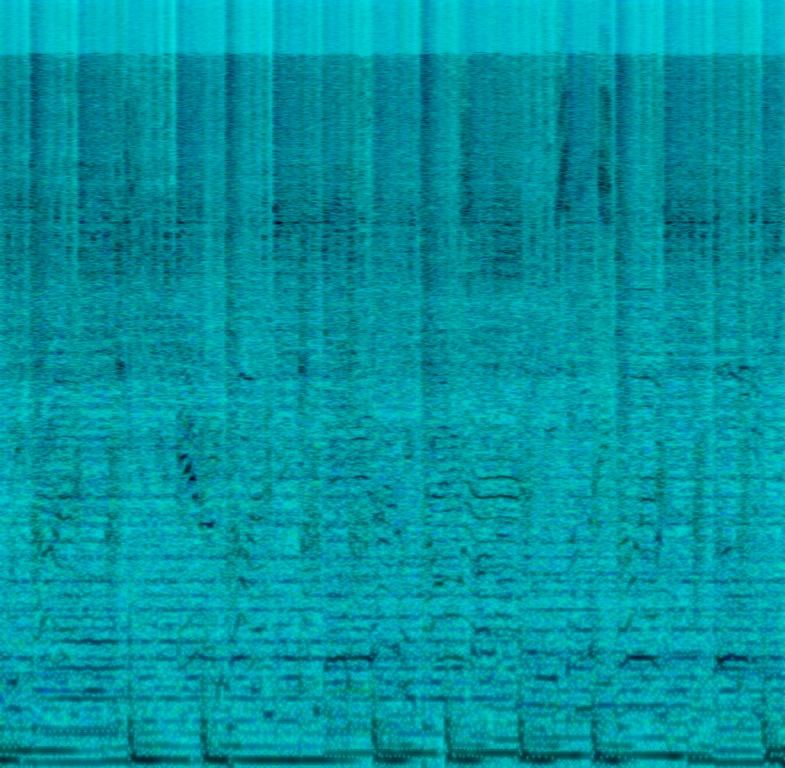
The low quality recording features a R&B song that consists of flat male vocals, alongside filtered background male vocals, singing over punchy kick and snare hits, shimmering cymbals, uptempo hi hats, distorted bass and repetitive synth lead melody. It sounds messy, as the frequencies are clashing with each other, but also energetic, emotional and addictive - like something you would quickly learn to sing along.